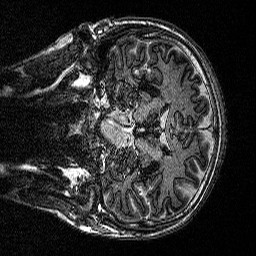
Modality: MP2RAGE
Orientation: coronal
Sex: male
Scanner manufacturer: siemens
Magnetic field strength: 3 T
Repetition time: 5 s
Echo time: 0.00292 s